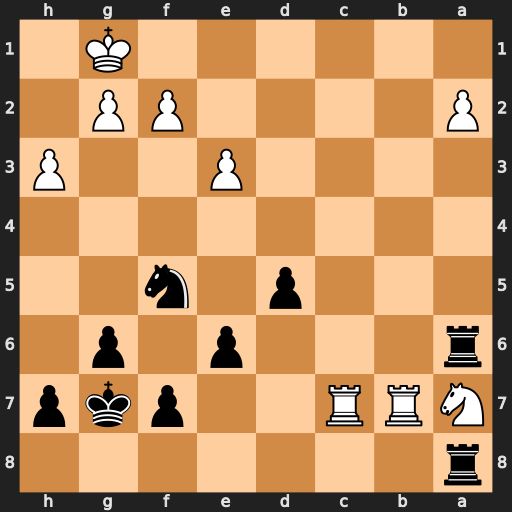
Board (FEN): r7/NRR2pkp/r3p1p1/3p1n2/8/4P2P/P4PP1/6K1
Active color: b
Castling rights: -
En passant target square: -
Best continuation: Nd6 Nb5 Nxb7